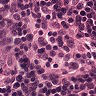
Metastatic tissue present: no